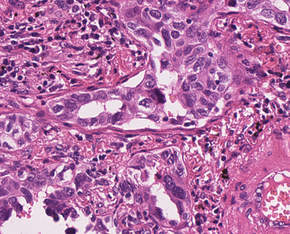
Tumor epithelial tissue: yes
Tumor-associated stroma tissue: yes
Normal tissue: no